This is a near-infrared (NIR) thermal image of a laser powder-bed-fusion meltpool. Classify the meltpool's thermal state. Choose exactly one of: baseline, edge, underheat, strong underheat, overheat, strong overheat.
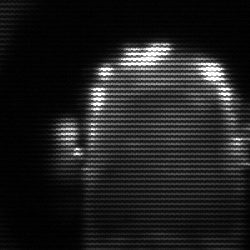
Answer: baseline